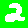
Digit: 2